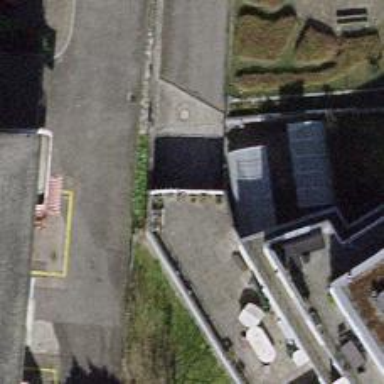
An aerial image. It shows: Parking entrance.